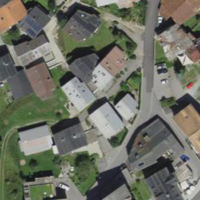
EUNIS habitat code: 54
Species observed at this site:
Phoenicurus ochruros
Passer domesticus
Pyrrhocorax graculus
Buteo buteo
Ptyonoprogne rupestris
Turdus merula